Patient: sex M, age 65
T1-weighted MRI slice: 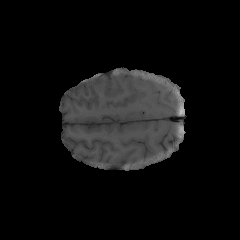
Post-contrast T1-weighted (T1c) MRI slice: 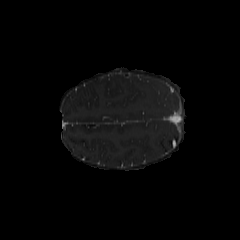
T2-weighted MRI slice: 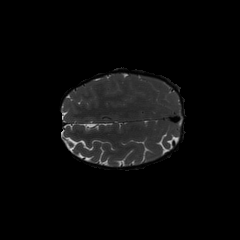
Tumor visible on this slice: no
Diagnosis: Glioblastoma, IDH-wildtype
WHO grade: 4